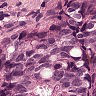
Metastatic tissue present: yes